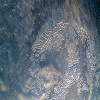
Label: land